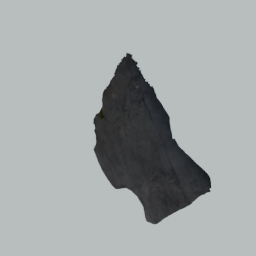
Label: architecture